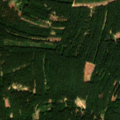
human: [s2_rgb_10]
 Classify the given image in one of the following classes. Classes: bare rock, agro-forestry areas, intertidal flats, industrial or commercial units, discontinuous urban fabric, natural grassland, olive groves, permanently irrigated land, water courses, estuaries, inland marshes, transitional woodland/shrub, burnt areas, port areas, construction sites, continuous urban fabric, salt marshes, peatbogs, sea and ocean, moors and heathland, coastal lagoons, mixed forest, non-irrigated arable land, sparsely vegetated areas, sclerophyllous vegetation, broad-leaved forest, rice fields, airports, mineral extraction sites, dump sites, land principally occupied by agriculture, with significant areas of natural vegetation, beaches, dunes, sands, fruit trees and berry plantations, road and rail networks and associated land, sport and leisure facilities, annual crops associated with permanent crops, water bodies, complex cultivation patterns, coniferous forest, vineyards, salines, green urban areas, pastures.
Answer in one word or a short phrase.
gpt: coniferous forest